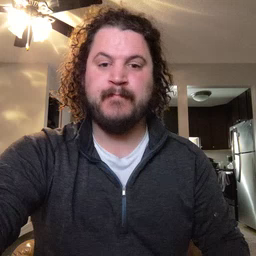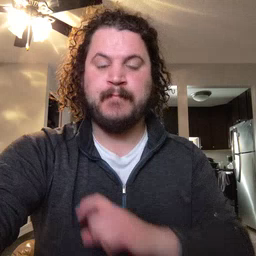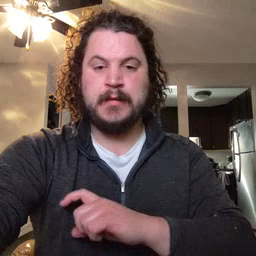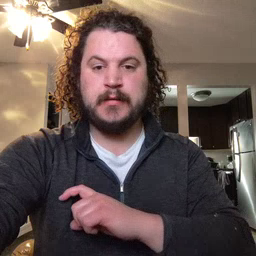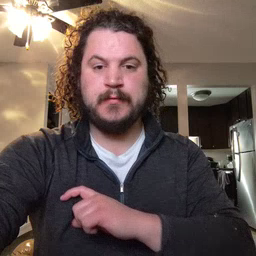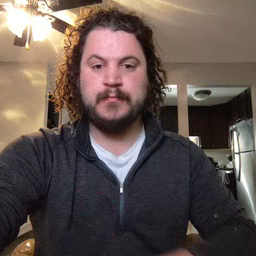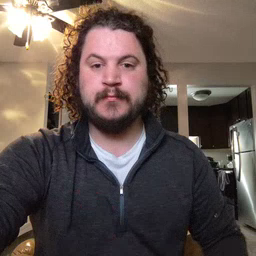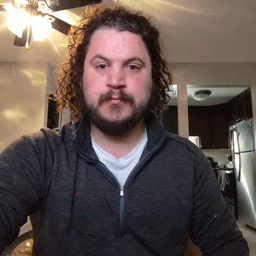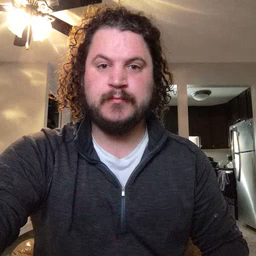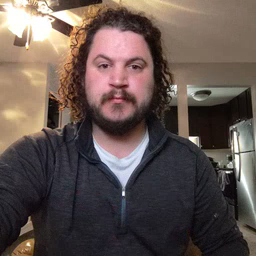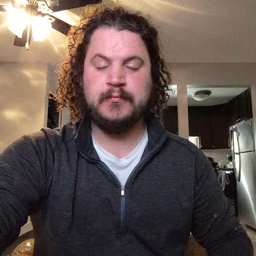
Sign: police